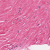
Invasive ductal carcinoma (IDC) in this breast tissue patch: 0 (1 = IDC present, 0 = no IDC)